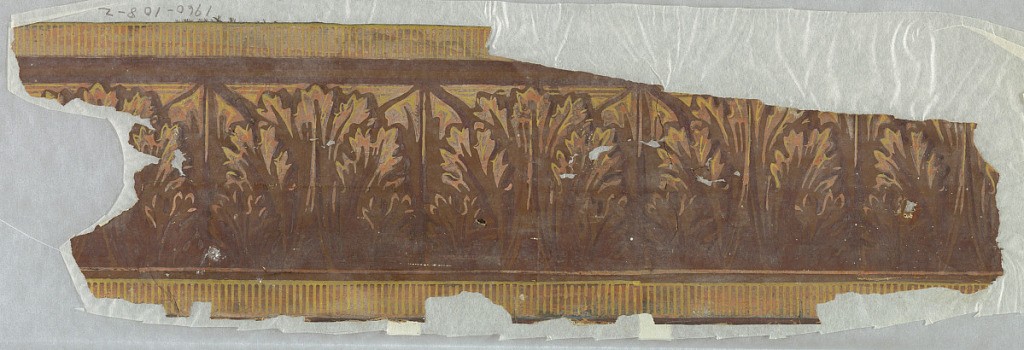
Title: Border
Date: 1800–1825
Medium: Block-printed paper
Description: Acanthus leaf architectural border, printed in shades of brown, with bands of dentiling at top and bottom edges.